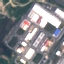
Land use / land cover class: Industrial